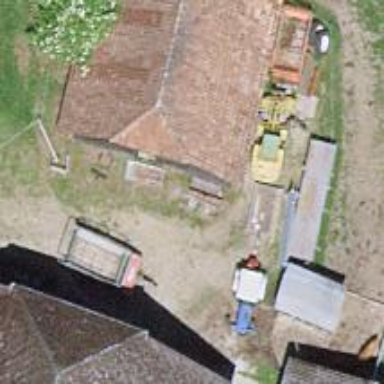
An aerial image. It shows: Rural barn.